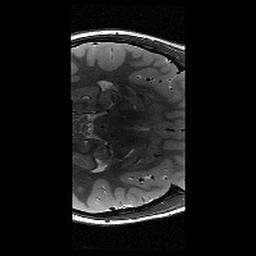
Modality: T2w
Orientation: axial
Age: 10
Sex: male
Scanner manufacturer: siemens
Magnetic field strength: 3 T
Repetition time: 9.23 s
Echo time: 0.067 s